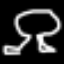
Label: frog